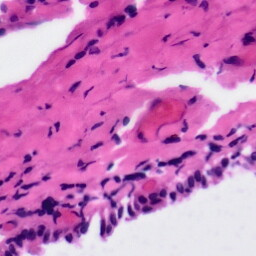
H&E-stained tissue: Tonsil